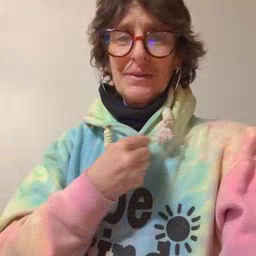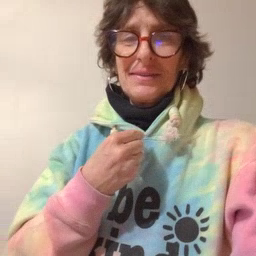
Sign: pretty